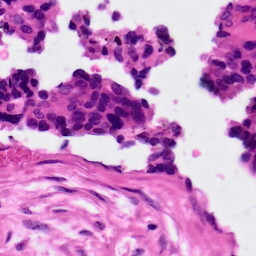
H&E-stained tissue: Ovarian